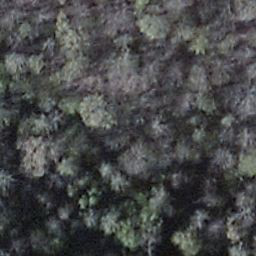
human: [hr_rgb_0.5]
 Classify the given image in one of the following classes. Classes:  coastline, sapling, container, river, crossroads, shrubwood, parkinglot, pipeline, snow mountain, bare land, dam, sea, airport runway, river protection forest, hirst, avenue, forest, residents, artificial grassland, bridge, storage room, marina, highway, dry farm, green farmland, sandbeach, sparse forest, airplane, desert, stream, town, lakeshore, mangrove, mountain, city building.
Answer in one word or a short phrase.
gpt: shrubwood